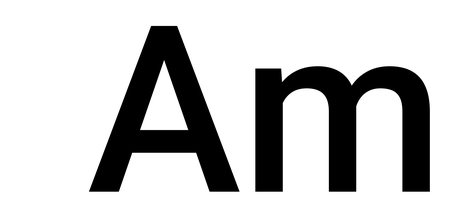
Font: Roboto_Medium